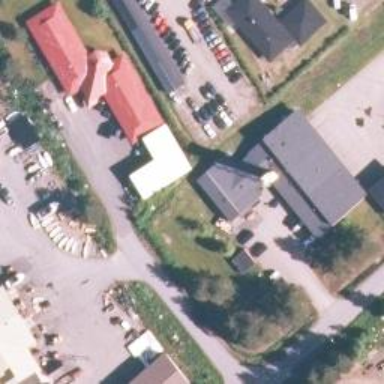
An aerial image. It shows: Retail building that also functions as fire station.